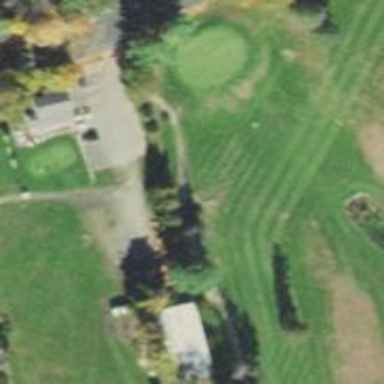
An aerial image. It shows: Golf hole.